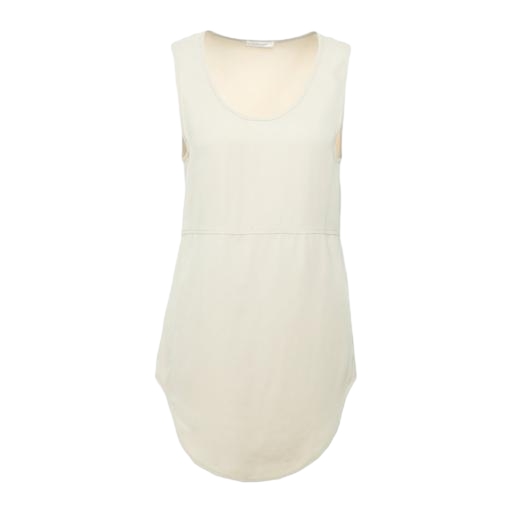
white curved hem tank top, longline vest, beige colorblocked longline vest, white background